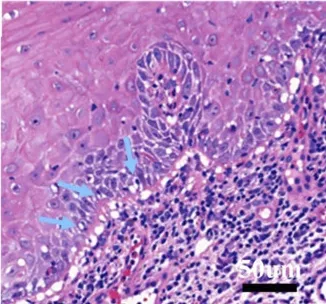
Original magnification at x10 Chronic inflammation; hyperkeratosis of epithelial surface layer; vacuolar degeneration and liquefaction degeneration of some basal cells; capillary proliferation and expansion of lamina propria, more eosinophils, neutrophils, lymphocytes, plasma cells infiltration; proliferation and degeneration of fibrous tissue (B). Original magnification at x20. This panel highlights vacuolar and liquefaction degeneration of select basal cells, indicated by blue arrows.
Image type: pathology (h&e)